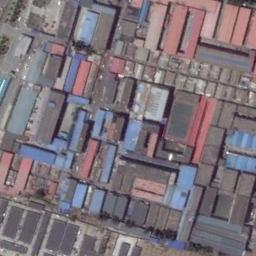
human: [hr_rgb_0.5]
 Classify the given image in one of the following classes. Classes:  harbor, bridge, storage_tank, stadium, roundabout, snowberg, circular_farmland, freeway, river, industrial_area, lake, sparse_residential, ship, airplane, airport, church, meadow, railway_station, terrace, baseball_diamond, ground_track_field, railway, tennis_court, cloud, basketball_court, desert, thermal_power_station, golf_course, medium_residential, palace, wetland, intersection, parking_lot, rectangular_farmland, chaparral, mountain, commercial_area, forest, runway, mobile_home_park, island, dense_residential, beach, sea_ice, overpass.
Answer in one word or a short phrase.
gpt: industrial_area